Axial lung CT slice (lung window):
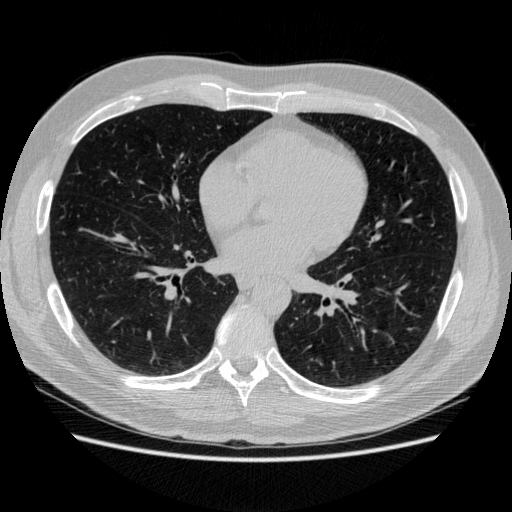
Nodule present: no